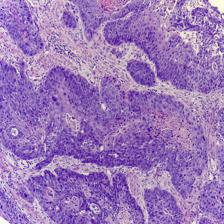
Diagnosis: OSCC